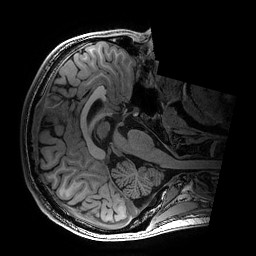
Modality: T1w
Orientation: axial
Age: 21
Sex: male
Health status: healthy